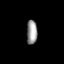
Tissue: lung
Cell type: Epithelial cells
Senescence score: 0.5996
Nuclear area (px): 252
Mean DAPI intensity: 151.976